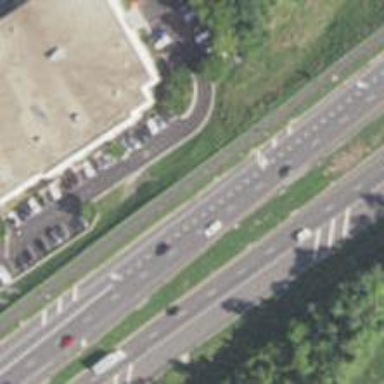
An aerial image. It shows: Asphalt road classified as primary highway with expressway characteristics.